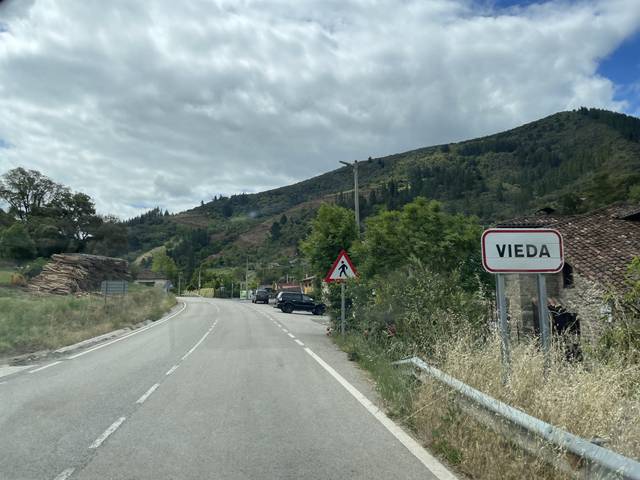
Region: Spain
Coordinates: 43.143, -4.589